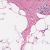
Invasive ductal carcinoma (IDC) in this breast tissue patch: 0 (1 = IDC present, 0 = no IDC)